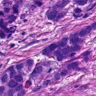
Metastatic tissue present: yes